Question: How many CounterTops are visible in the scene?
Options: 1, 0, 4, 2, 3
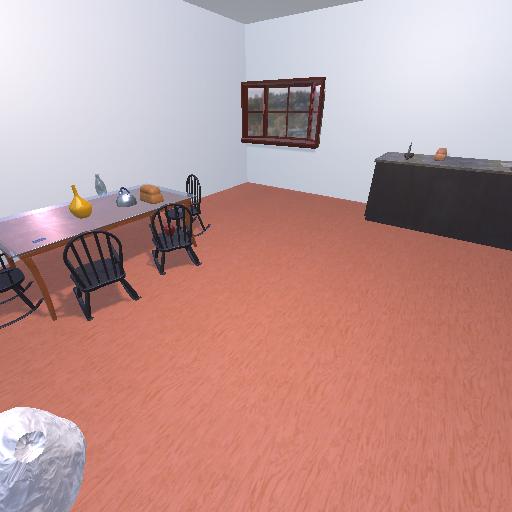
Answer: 1